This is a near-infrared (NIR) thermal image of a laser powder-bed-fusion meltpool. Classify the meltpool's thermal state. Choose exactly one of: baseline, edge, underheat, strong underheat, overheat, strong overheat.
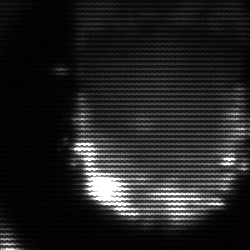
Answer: baseline